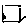
Label: square